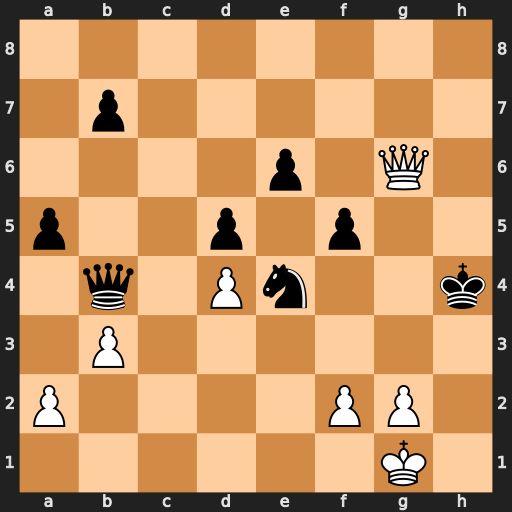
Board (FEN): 8/1p6/4p1Q1/p2p1p2/1q1Pn2k/1P6/P4PP1/6K1
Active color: w
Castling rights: -
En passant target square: -
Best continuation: Qh6+ Kg4 f3+ Kg3 Qh2#